Question: I have an 'NSTextView' inside an 'NSView' (which is being used by a 'NSPopover', don't know if that is relevant) that I'm trying to resize automatically and programmatically (cf caption).

I have been struggling with a lot of stuff, namely :
- 'NSLayoutManager''usedRectForTextContainer''usedRectForTextContainer : {{0, 0}, {0.001, 28}}'- 'NSScrollView frame''[NSScrollView contentView]''[NSScrollView documentView]'-
I reached the point where I can resize my scollview and my Popover, but I can't get the actual height of the text inside the NSTextView.
Any kind of help would be appreciated.
'''
-(void)resize
{
//Get clipView and scrollView
NSClipView* clip = [popoverTextView superview];
NSScrollView* scroll = [clip superview];
//First, have an extra long contentSize and ScrollView to test everything else
[popover setContentSize:NSMakeSize([popover contentSize].width, 200)];
[scroll setFrame:(NSRect){
[scroll frame].origin.x,[scroll frame].origin.y,
[scroll frame].size.width,155
}];
NSLayoutManager* layout = [popoverTextView layoutManager];
NSTextContainer* container = [popoverTextView textContainer];
NSRect myRect = [layout usedRectForTextContainer:container]; //Broken
//Now what ?
}
'''
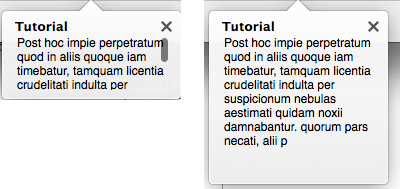
Answer: I still have no idea why I can't use '[layout usedRectForTextContainer:container]', but I managed to get the 'NSTextView''s height by using :
'''
-(void)resize
{
//Get glyph range for boundingRectForGlyphRange:
NSRange range = [[myTextView layoutManager] glyphRangeForTextContainer:container];
//Finally get the height
float textViewHeight = [[myTextView layoutManager] boundingRectForGlyphRange:range
inTextContainer:container].size.height;
}
'''